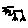
Label: bird